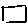
Label: square